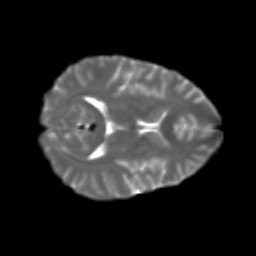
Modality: T2w
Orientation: axial
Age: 26
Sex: female
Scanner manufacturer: ge
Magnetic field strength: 3 T
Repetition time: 7.8 s
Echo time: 0.0606 s